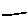
Label: line